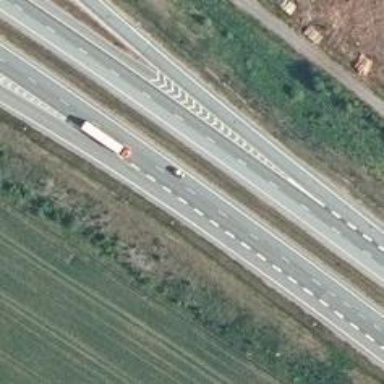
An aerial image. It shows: Asphalt motorway.